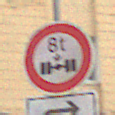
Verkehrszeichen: TatsaechlicheAchslast
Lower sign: RichtungsangabeDurchPfeile5
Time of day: MorningAfternoon
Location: Outdoor (Urban)
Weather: Overcast
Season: NotSpecified
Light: Natural